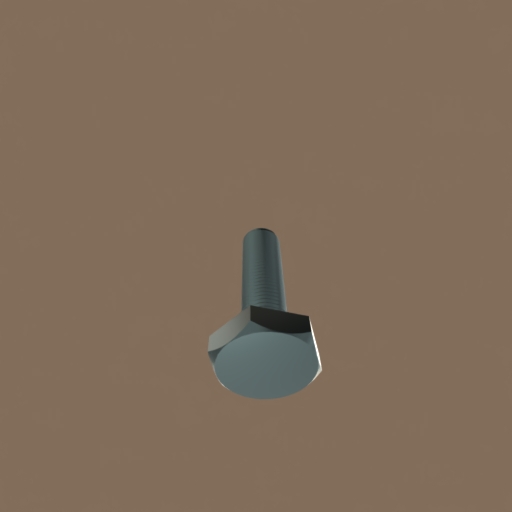
Label: bolt